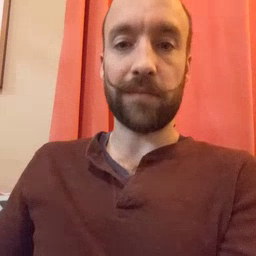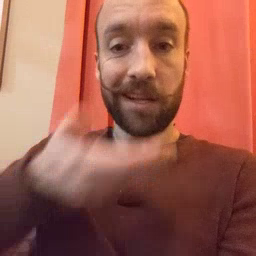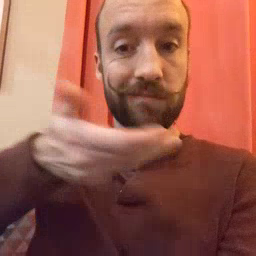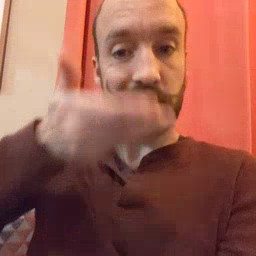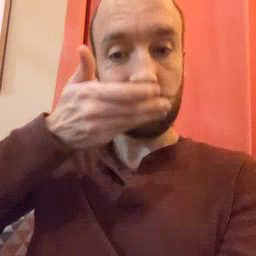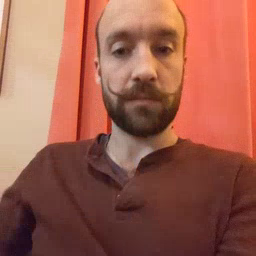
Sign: cereal